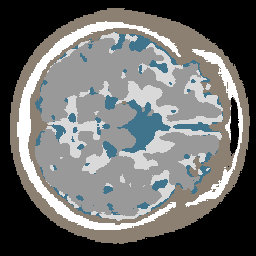
Label: no_lesion